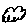
Label: cloud